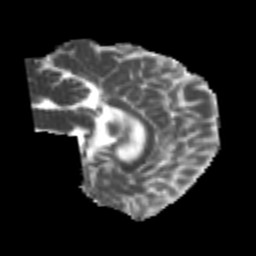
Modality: MD
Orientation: sagittal
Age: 21
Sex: male
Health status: healthy
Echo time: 0.074 s